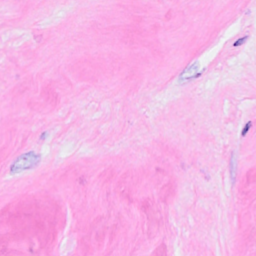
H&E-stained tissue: Breast